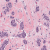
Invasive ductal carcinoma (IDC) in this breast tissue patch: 1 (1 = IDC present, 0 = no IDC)